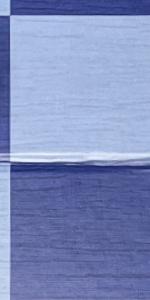
Label: Empty